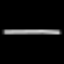
Label: line